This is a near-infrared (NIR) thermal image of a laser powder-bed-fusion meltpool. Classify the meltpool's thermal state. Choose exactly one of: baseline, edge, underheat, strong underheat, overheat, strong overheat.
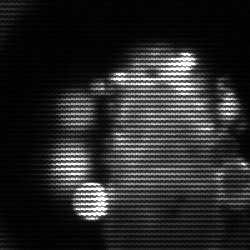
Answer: strong underheat